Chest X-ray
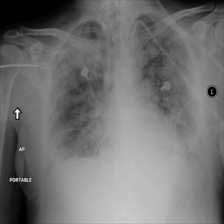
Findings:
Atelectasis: negative
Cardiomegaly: negative
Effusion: negative
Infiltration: negative
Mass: negative
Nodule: negative
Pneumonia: negative
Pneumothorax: negative
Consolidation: negative
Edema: positive
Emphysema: negative
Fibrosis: negative
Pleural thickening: negative
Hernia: negative